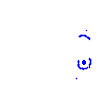
Particle: proton